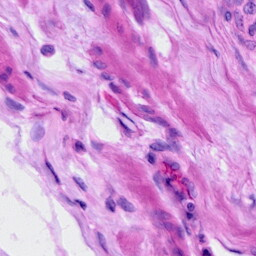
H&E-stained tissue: Ovarian